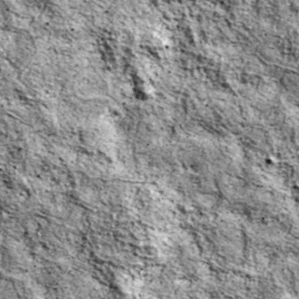
Label: non_frost